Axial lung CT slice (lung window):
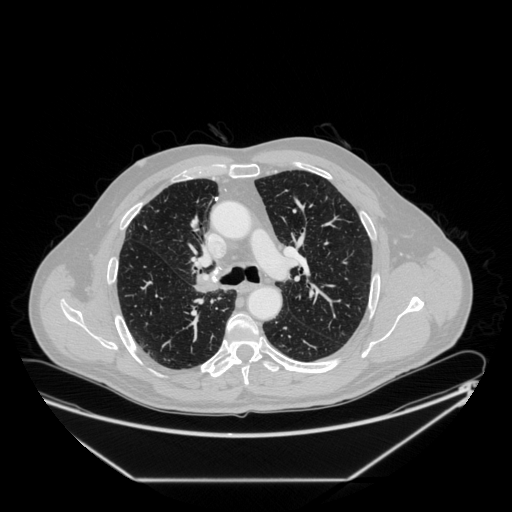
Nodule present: no